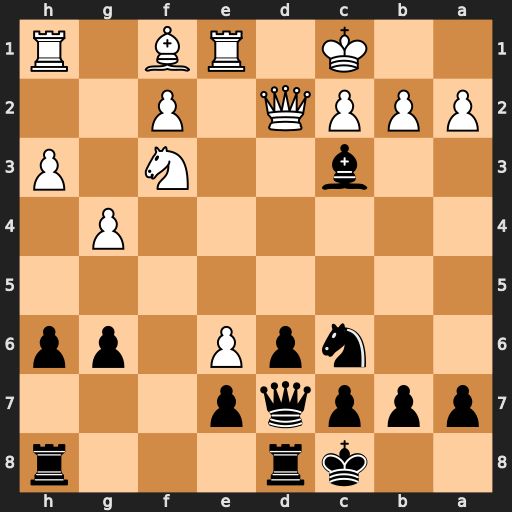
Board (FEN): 2kr3r/pppqp3/2npP1pp/8/6P1/2b2N1P/PPPQ1P2/2K1RB1R
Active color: b
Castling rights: -
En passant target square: -
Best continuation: Bxd2+ Nxd2 Qe8